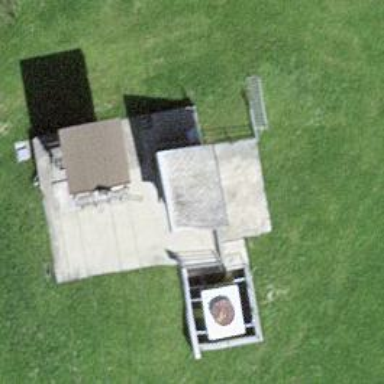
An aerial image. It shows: Bench.